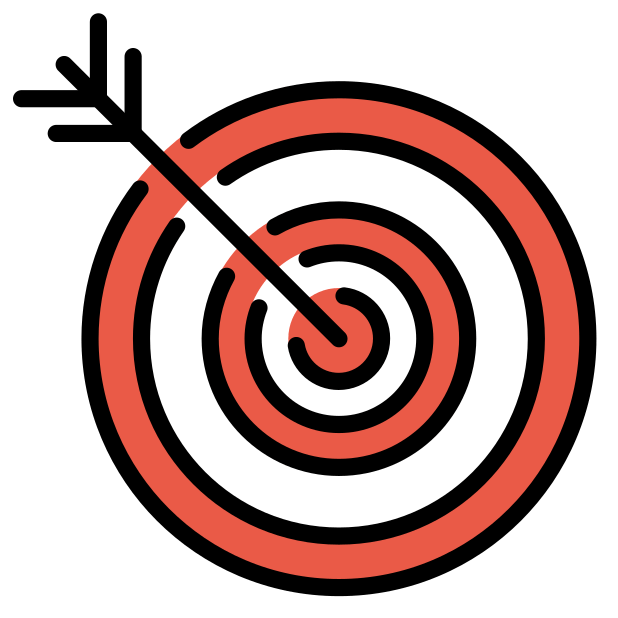
bullseye